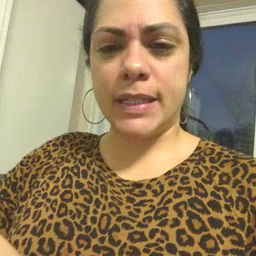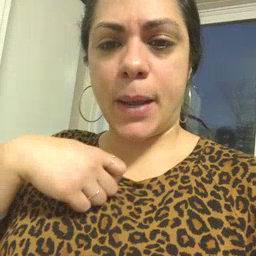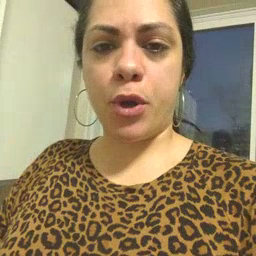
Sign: zipper